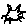
Label: cat